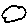
Label: cloud